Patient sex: F
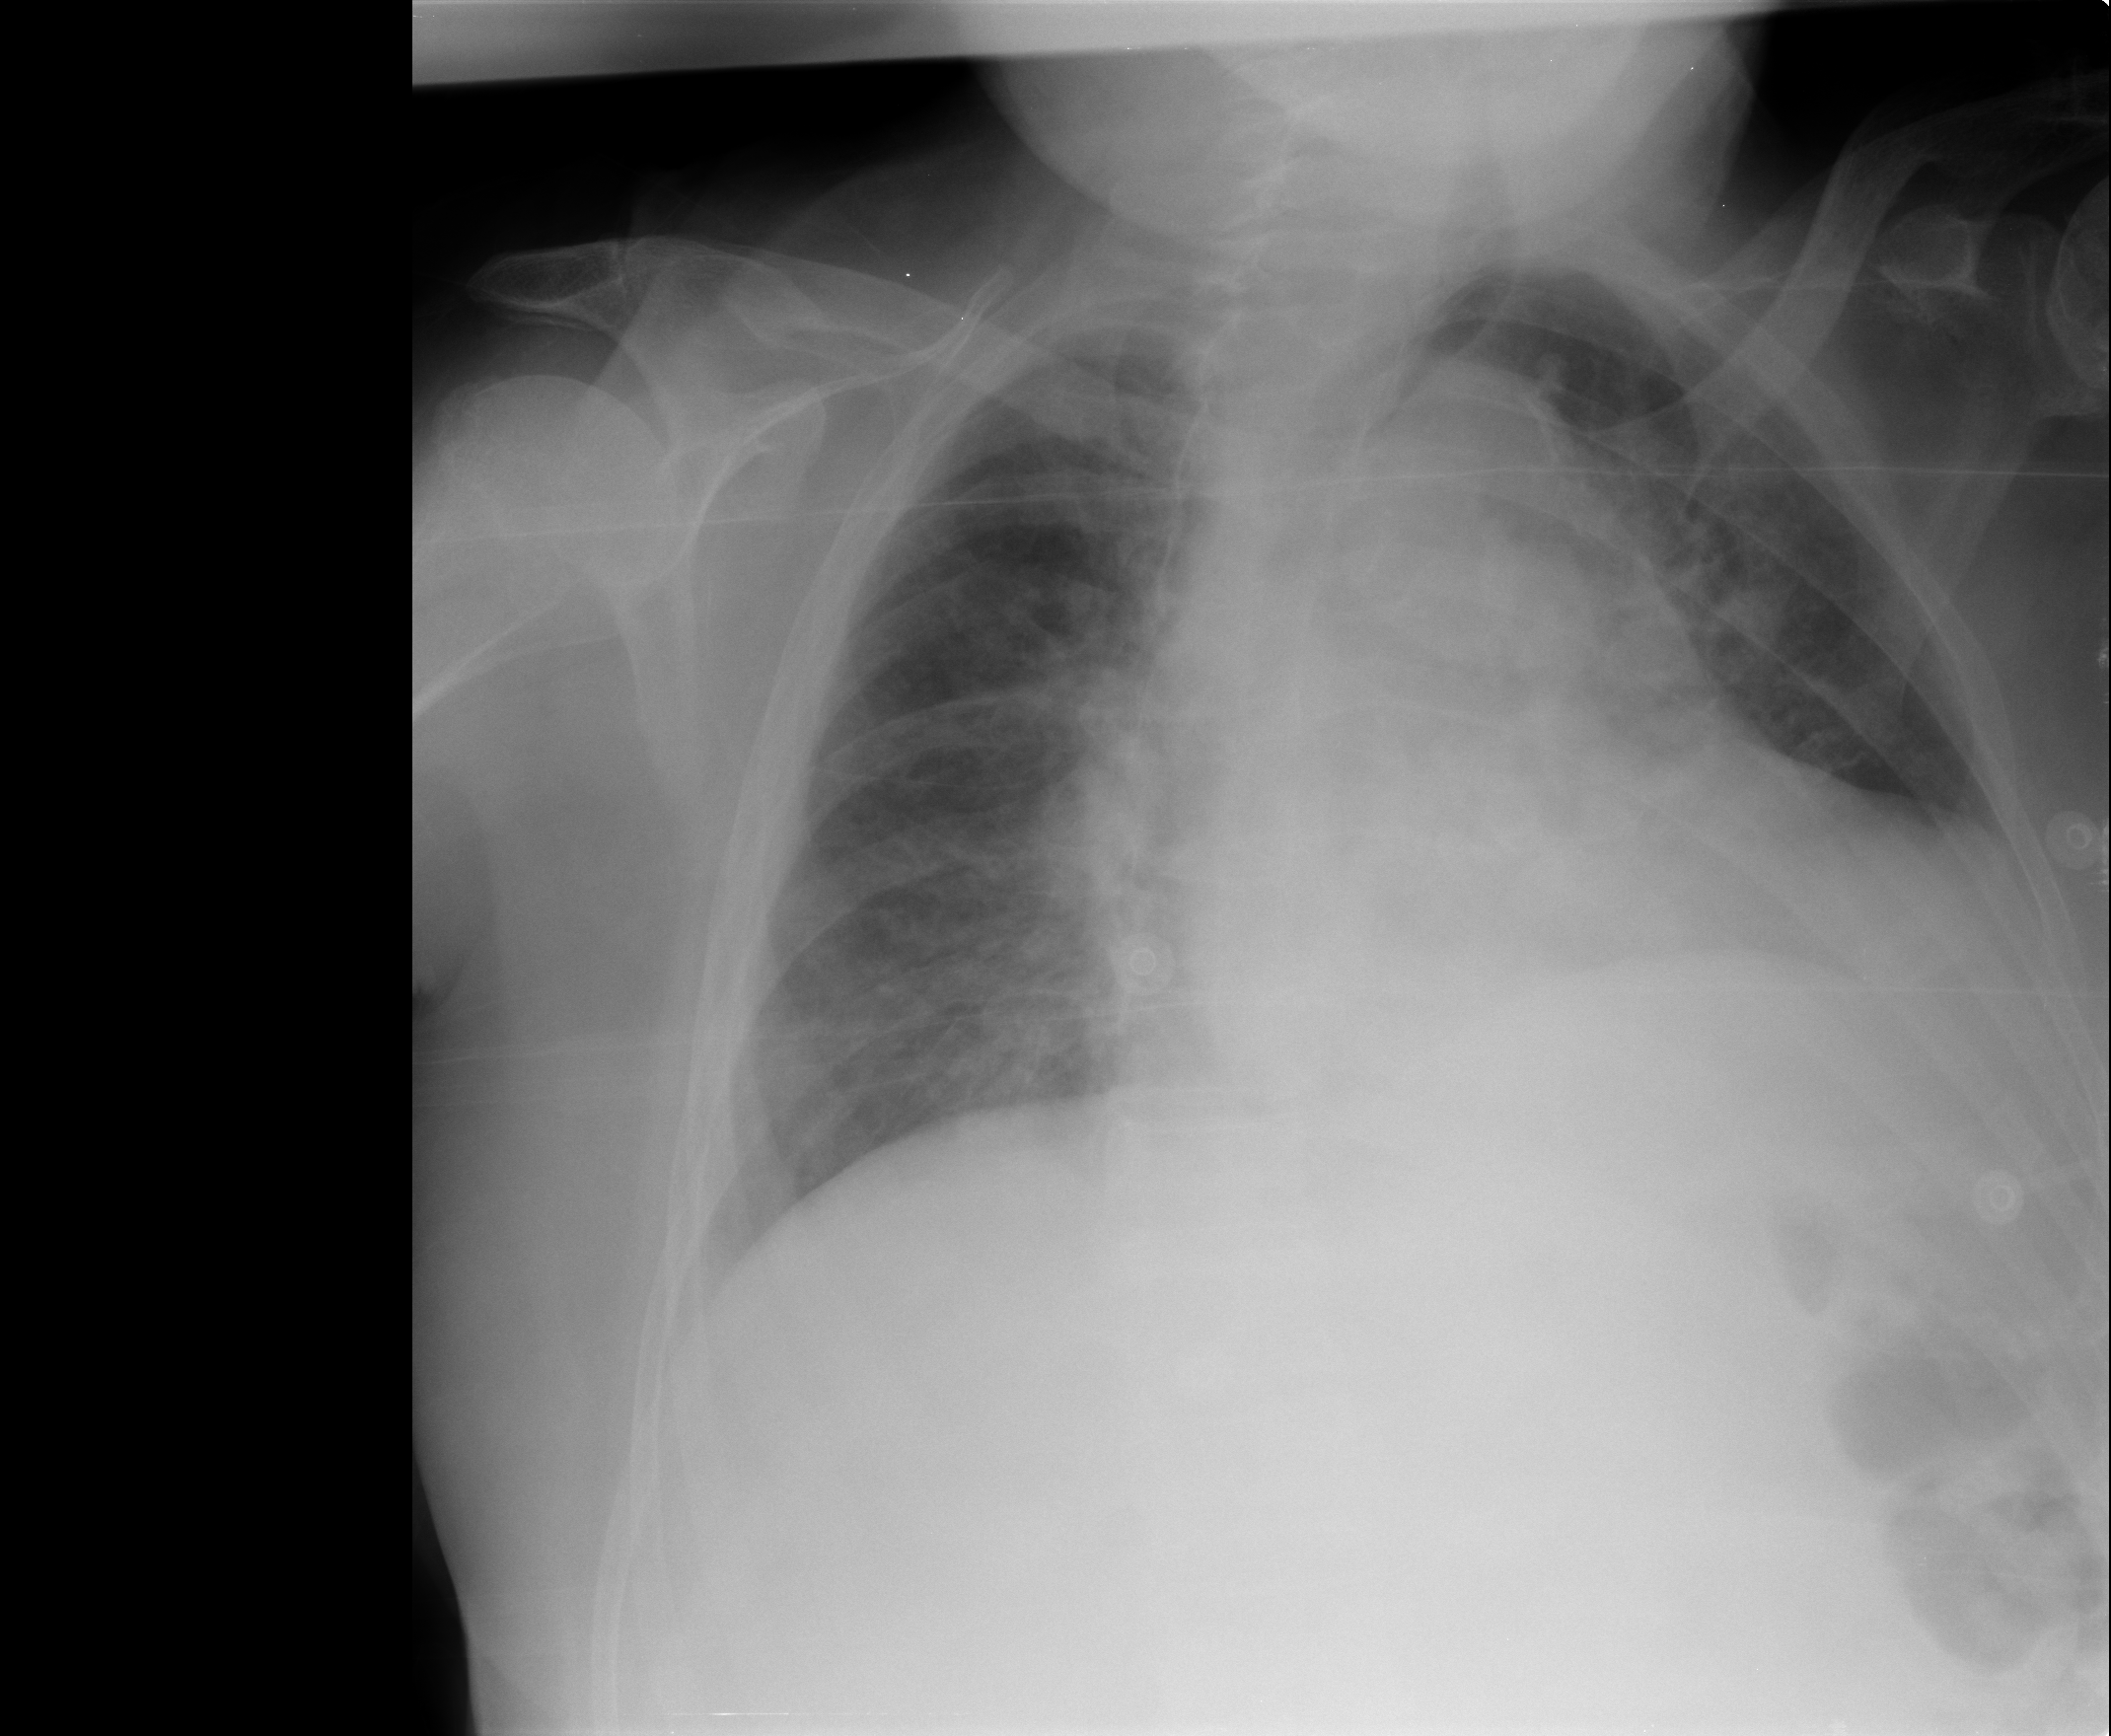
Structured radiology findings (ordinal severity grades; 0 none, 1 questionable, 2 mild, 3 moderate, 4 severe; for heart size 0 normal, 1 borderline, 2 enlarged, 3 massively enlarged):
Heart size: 2
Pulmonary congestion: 2
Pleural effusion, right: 0
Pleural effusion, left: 0
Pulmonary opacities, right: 0
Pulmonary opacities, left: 0
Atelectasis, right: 0
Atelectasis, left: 0